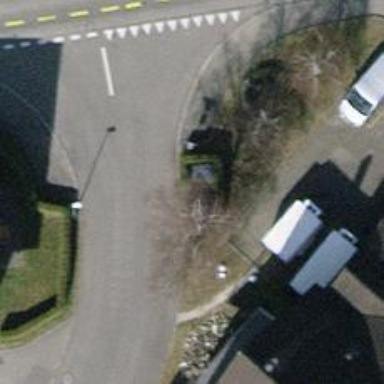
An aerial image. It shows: Kerb barrier.